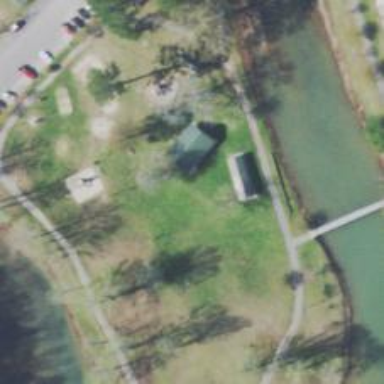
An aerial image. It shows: Park.